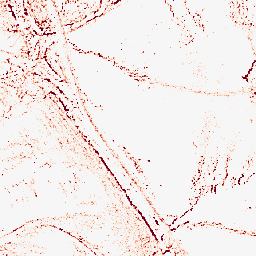
Category: morphological
Decomposition family: morphological_square
Decomposition parameters: operation: opening
size: 3
Upsampling method: area
Upsampling parameters: scale: 4
Upsampling scale: 4